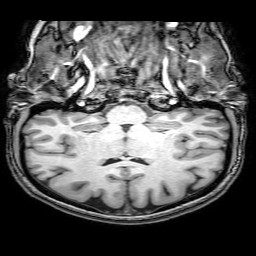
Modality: T1w
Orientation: sagittal
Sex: female
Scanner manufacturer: philips
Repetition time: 0.00817 s
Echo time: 0.00375 s